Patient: sex M, age 61
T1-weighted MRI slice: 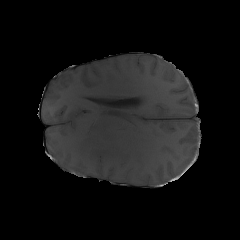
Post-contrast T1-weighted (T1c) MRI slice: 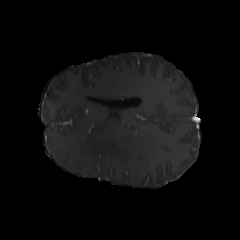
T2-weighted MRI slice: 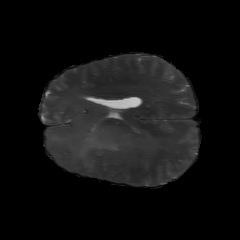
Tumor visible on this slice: yes
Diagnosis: Glioblastoma, IDH-wildtype
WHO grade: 4